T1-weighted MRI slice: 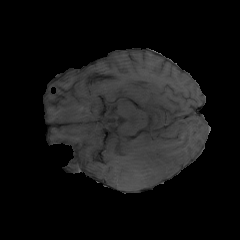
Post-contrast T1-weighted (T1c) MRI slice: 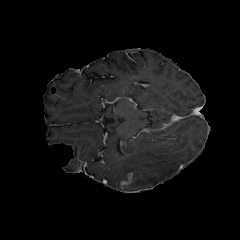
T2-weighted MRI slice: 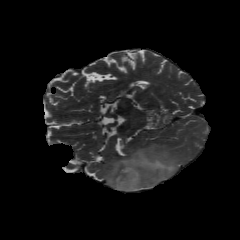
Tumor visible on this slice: yes